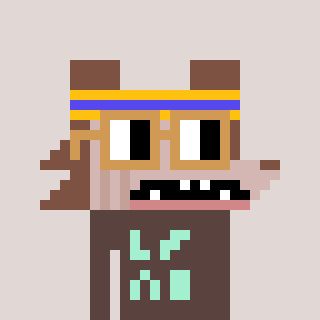
a pixel art character with square brown glasses, a werewolf-shaped head and a darkbrown-colored body on a warm background